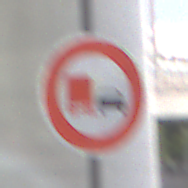
Verkehrszeichen: UeberholverbotKraftfahrzeuge
Umgebung: Outdoor, Urban
Tageszeit: MorningAfternoon
Wetter: PartlyCloudy
Licht: Natural
Jahreszeit: NotSpecified
Kontrast: HighContrast